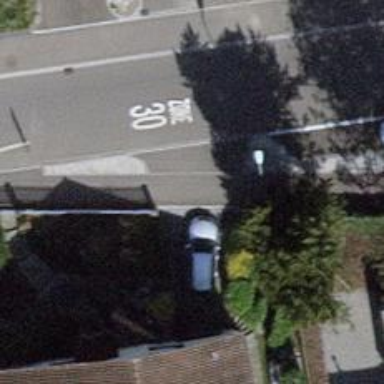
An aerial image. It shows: Sidewalk.